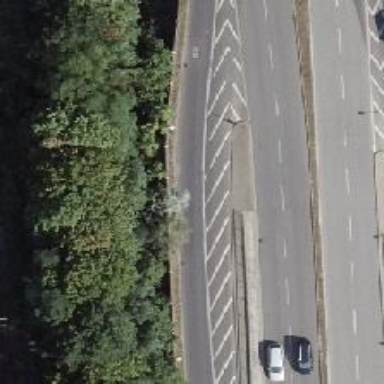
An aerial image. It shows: Asphalt trunk link road with no sidewalk.